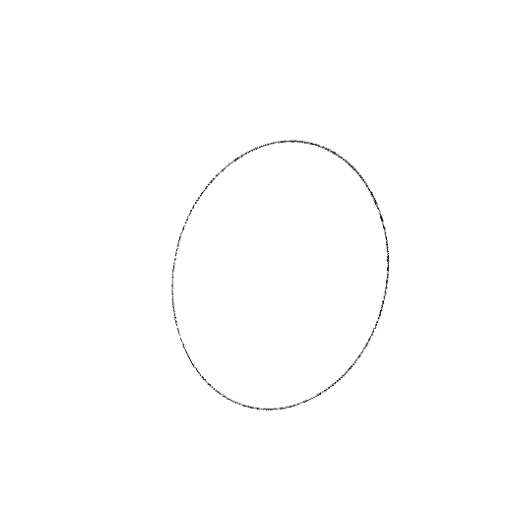
Crossing number: 0